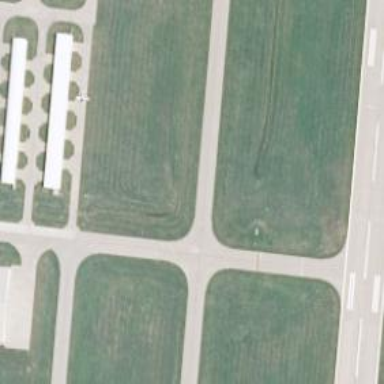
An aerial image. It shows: View of taxiway at the airport.